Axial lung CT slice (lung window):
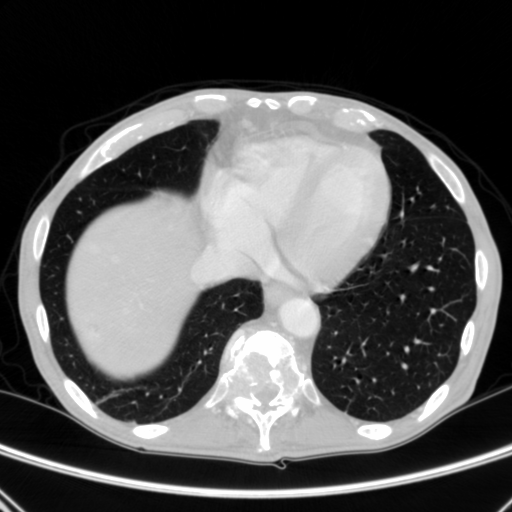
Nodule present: no